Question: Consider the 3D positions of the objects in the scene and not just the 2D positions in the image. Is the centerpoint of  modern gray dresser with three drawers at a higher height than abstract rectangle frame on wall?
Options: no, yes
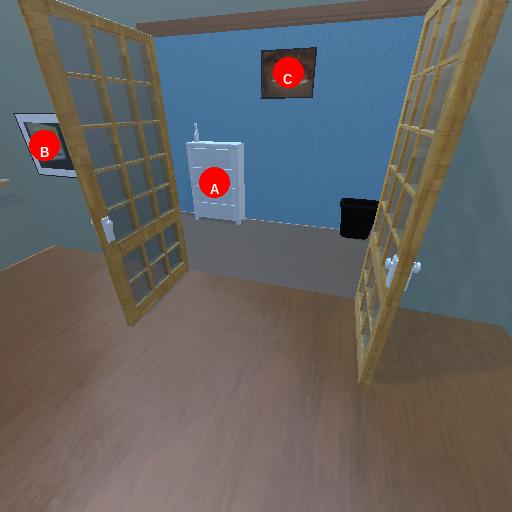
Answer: no